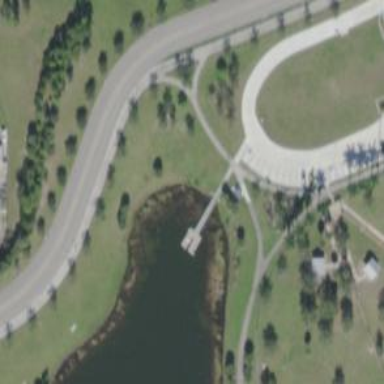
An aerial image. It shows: Disc golf basket.